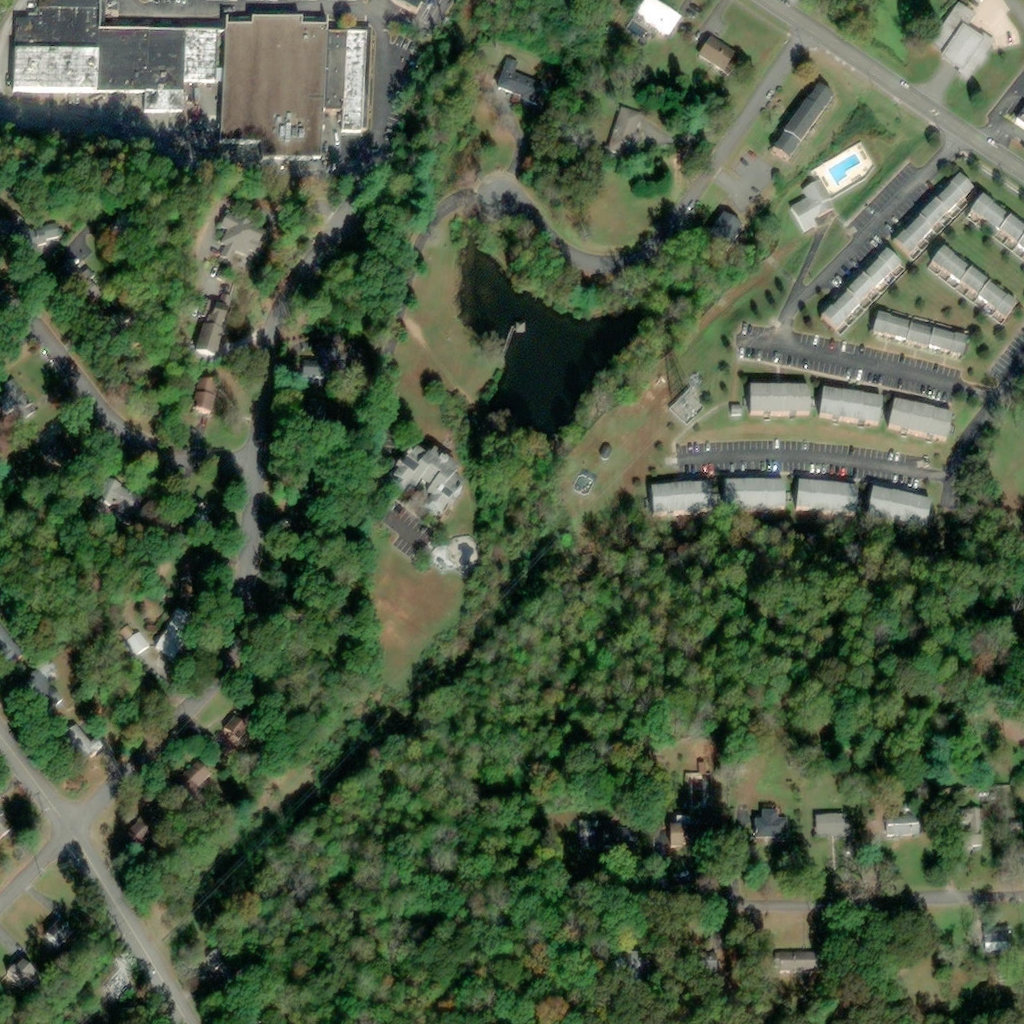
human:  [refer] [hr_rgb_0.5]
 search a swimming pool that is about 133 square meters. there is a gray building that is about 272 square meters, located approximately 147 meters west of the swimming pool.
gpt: <box>[[80, 14, 84, 18, 0]]</box>

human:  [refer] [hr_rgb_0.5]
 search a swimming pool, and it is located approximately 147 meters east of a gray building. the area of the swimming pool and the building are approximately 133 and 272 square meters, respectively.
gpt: <box>[[80, 14, 84, 18, 0]]</box>

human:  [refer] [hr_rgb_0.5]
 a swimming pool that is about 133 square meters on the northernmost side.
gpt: <box>[[80, 14, 84, 18, 0]]</box>